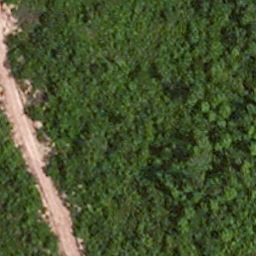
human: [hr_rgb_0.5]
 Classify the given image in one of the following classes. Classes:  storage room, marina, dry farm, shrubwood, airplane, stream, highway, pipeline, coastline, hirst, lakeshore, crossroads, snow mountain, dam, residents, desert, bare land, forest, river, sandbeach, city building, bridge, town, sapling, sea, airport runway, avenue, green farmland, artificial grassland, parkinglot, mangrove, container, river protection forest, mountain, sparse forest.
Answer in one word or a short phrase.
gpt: avenue